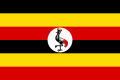
Flag of Uganda